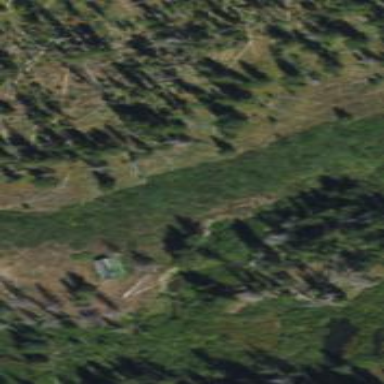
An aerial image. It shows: Trail path.